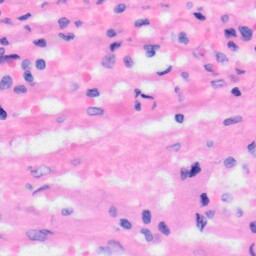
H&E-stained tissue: Liver